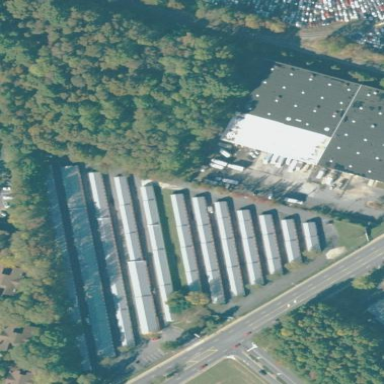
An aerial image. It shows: Storage rental shop.